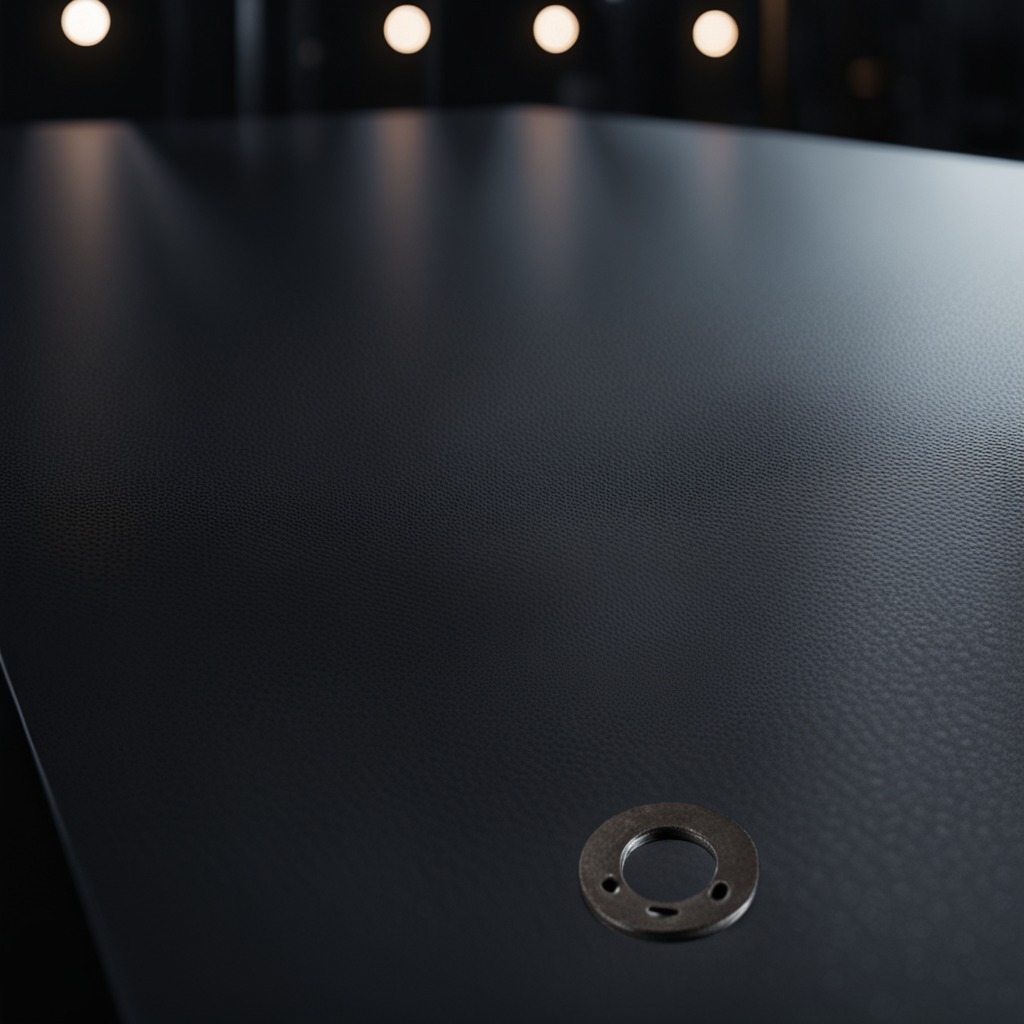
A flat metal washer is lying on a clean granite tabletop covered with a black rubber mat inside a workshop at night.